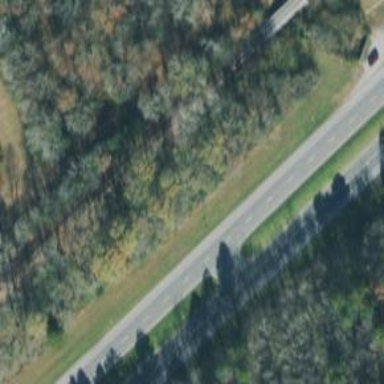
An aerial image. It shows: Trunk link highway.